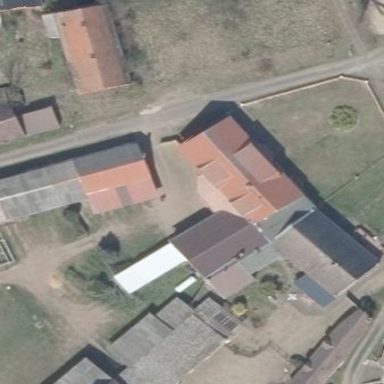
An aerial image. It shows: Residential building.